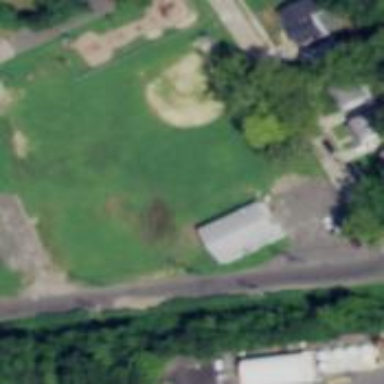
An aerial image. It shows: Baseball pitch for leisure and sports activities.